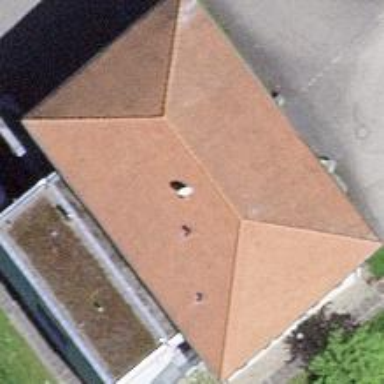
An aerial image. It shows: Public town hall building.